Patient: sex M, age 36
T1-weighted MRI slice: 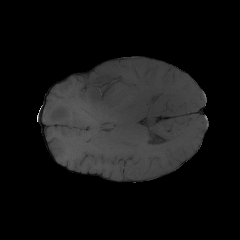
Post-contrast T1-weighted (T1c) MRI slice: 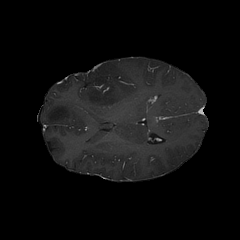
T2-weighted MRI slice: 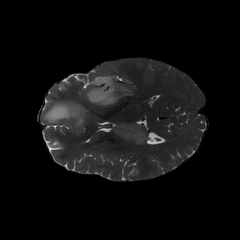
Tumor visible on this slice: yes
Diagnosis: Glioblastoma, IDH-wildtype
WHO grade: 4